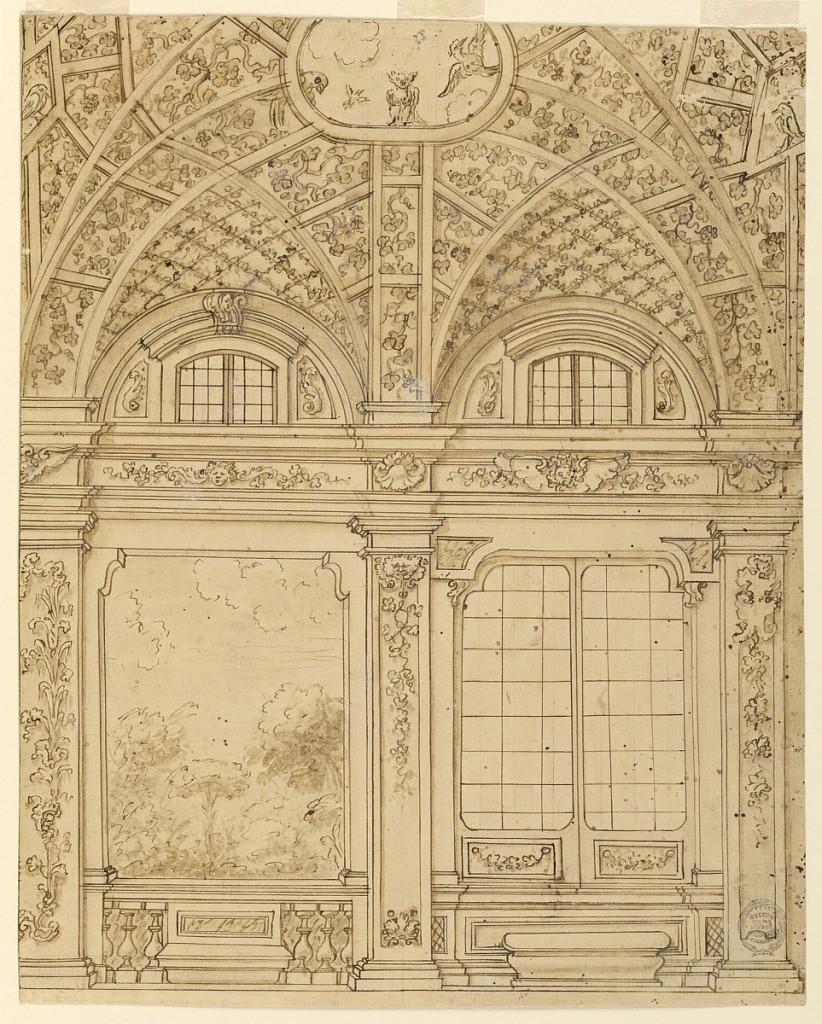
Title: Design for a Drawing Room
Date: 1750–75
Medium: Graphite, pen and ink, brush and bistre on paper
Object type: Drawing
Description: Elevation of a room, showing two bays and a section of a ceiling. Both bays have windows in the lunettes above the entablature. The left bay is decorated with a view into a garden. Below, a balustrade and a stone bench. At right, a window with two wings. Below, a bench in front of the dado. The framing pilasters are decorated with candelabrum and garlands. The vaulted ceiling shoes a trellis architecture with vine branches. Birds fly above the central compartment and sit upon the rim.